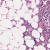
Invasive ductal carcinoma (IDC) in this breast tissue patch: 1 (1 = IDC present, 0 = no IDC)